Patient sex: M
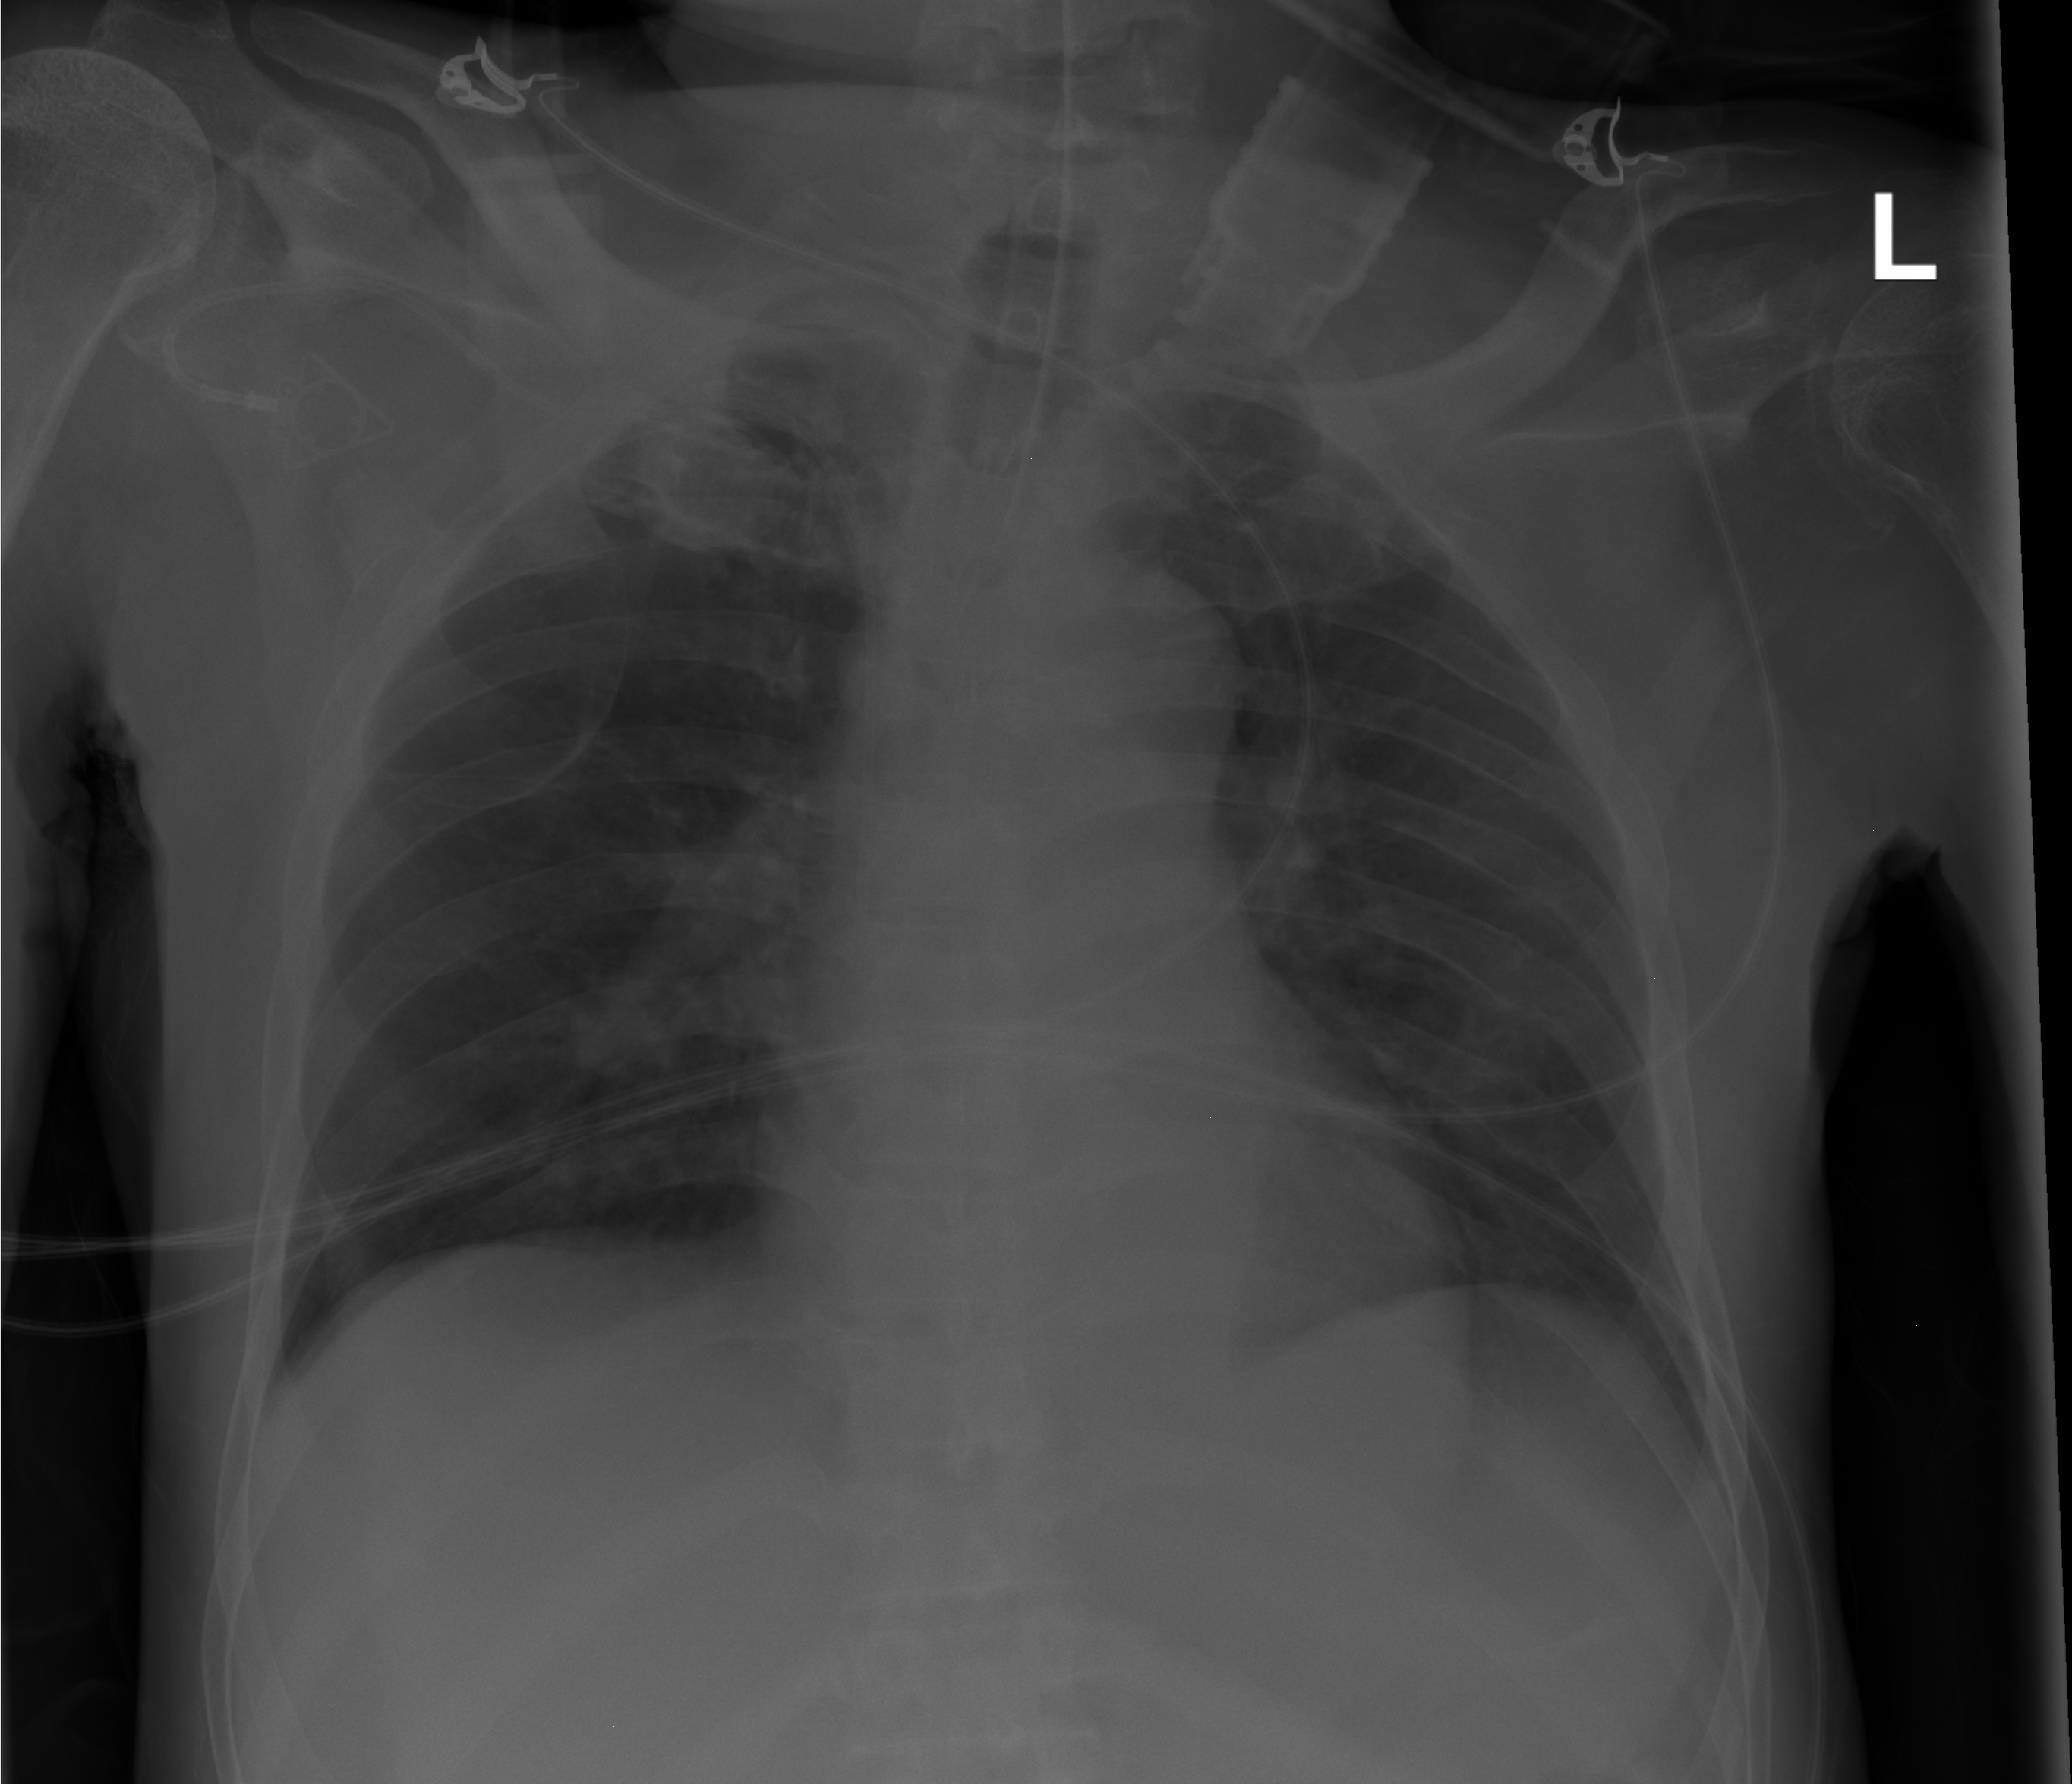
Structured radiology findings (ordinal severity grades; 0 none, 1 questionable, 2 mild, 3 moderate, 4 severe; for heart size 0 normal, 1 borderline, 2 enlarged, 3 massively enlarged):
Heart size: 0
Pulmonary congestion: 0
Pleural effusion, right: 0
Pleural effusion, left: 0
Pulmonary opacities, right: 0
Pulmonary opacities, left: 0
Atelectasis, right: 2
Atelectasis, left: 0